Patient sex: F
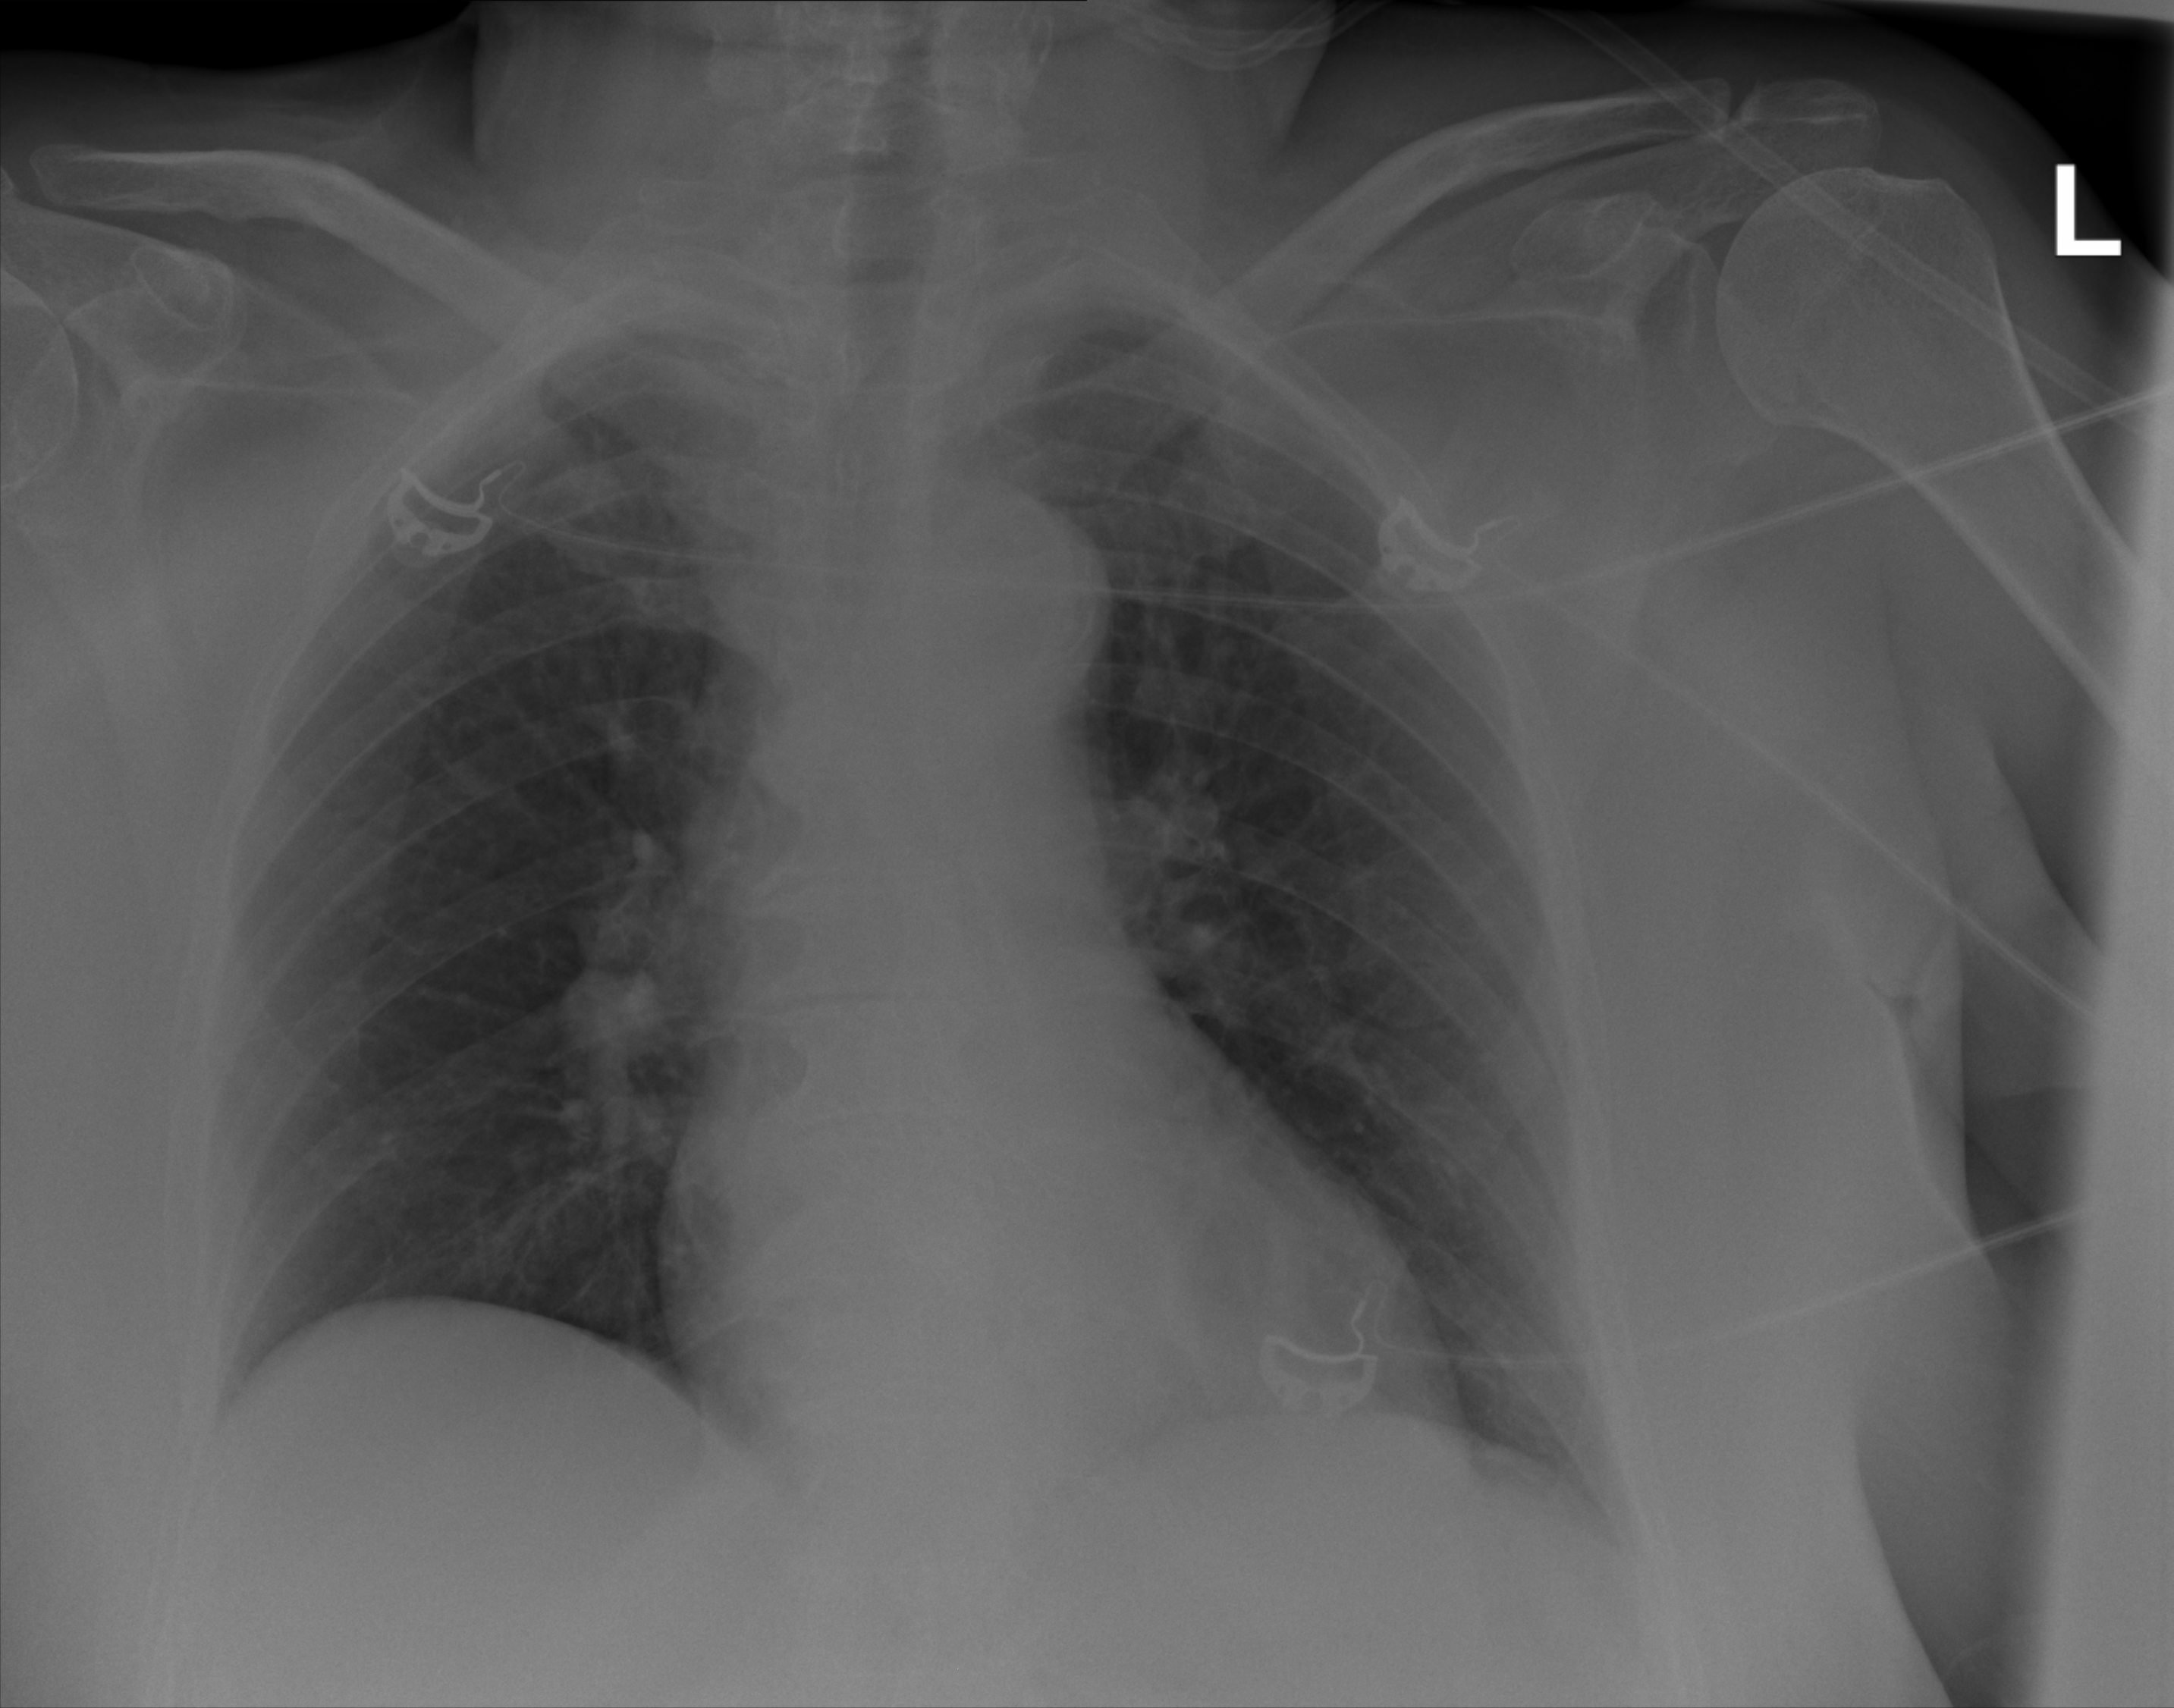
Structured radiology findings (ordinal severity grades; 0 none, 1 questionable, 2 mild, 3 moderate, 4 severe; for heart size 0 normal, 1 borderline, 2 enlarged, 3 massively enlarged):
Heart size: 0
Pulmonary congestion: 0
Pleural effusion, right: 0
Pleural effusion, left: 1
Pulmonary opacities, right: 0
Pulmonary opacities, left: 0
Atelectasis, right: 0
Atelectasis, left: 0